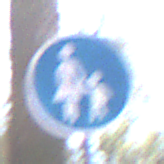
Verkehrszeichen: Gehweg
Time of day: MorningAfternoon
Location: Outdoor (Nature)
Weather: Clear
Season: Winter
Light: Natural